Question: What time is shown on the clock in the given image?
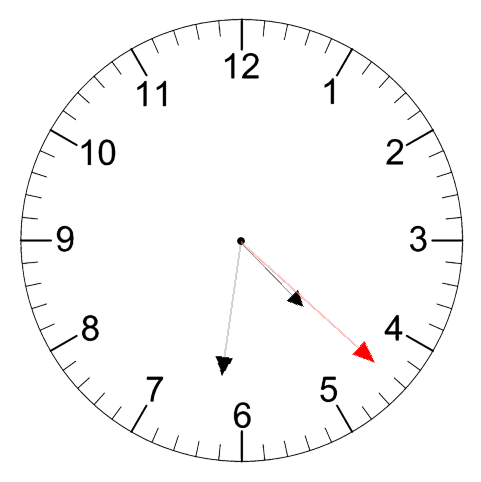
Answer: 04:31:22